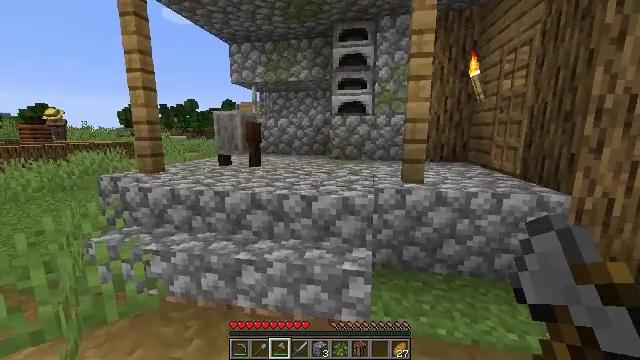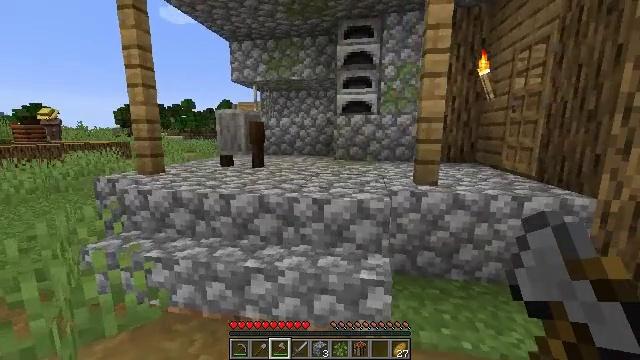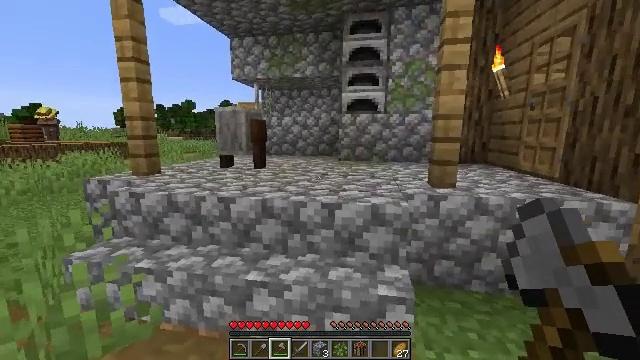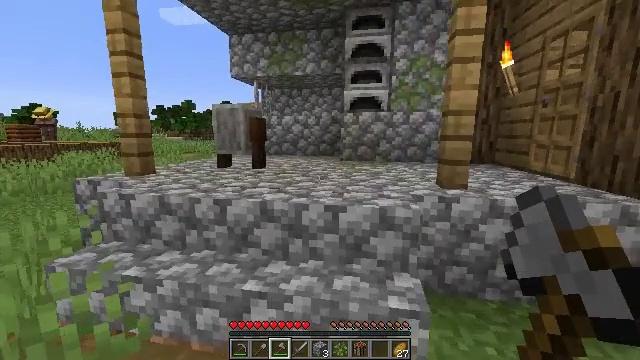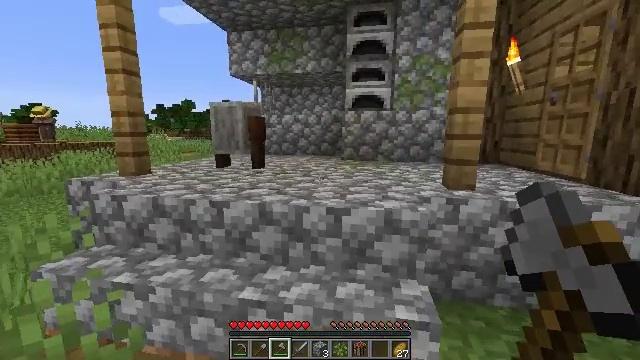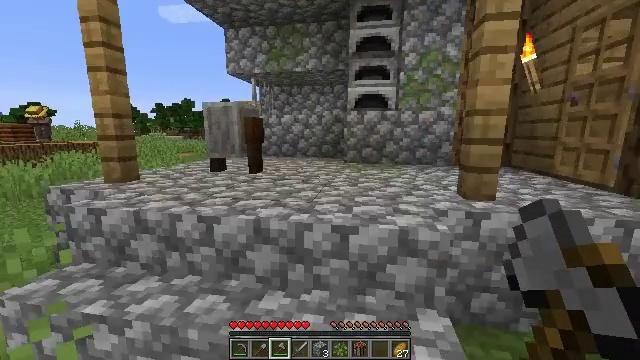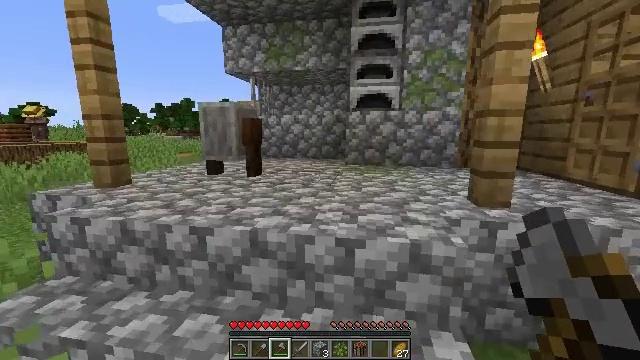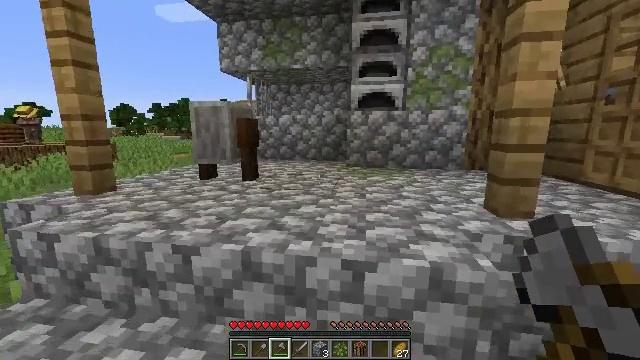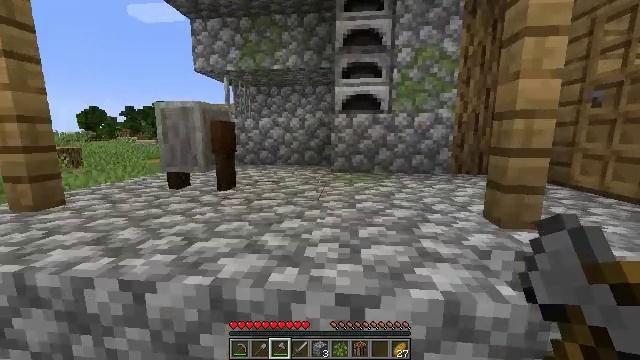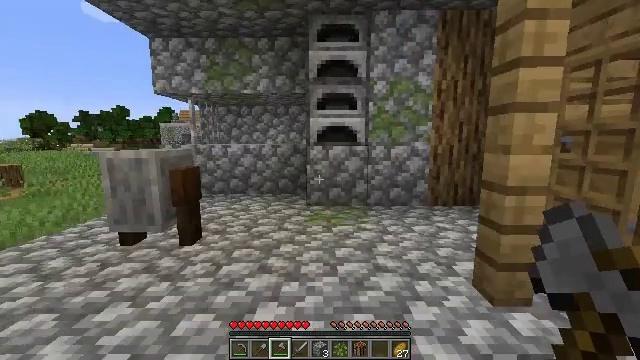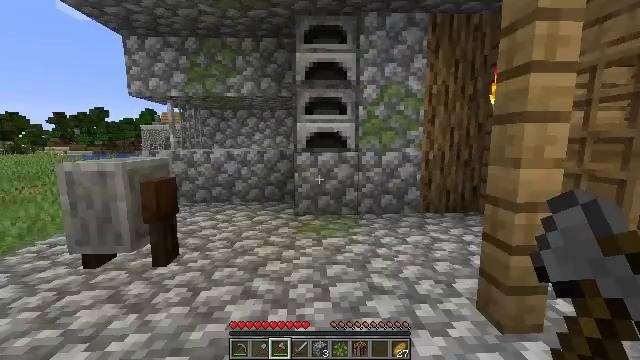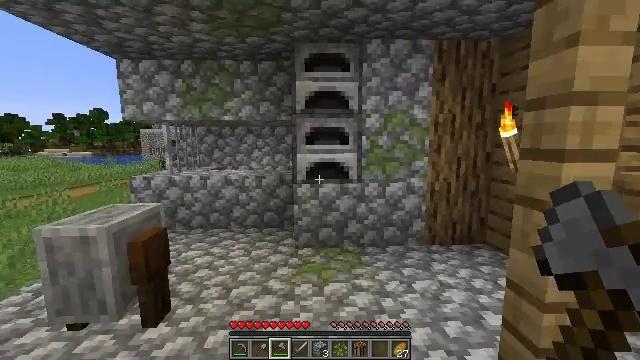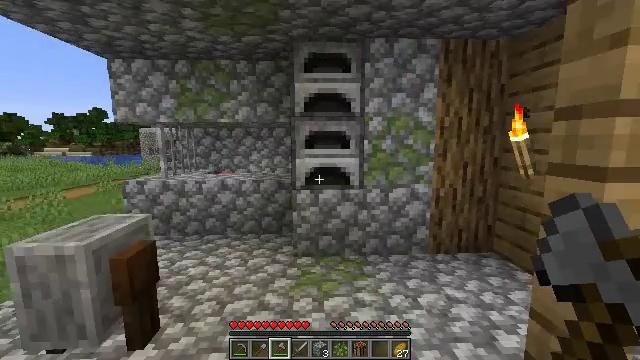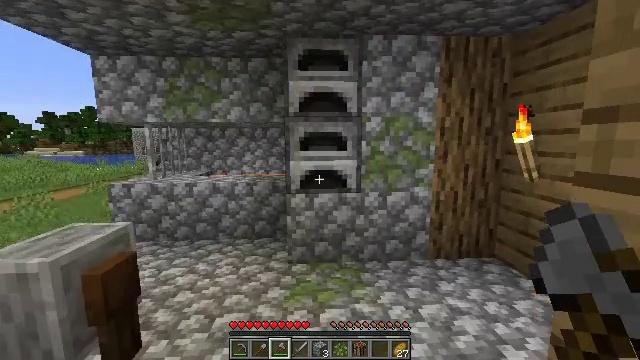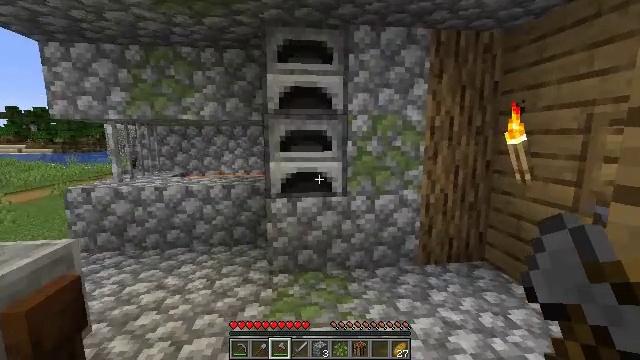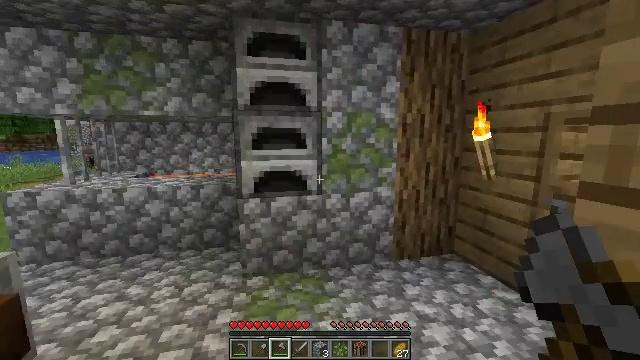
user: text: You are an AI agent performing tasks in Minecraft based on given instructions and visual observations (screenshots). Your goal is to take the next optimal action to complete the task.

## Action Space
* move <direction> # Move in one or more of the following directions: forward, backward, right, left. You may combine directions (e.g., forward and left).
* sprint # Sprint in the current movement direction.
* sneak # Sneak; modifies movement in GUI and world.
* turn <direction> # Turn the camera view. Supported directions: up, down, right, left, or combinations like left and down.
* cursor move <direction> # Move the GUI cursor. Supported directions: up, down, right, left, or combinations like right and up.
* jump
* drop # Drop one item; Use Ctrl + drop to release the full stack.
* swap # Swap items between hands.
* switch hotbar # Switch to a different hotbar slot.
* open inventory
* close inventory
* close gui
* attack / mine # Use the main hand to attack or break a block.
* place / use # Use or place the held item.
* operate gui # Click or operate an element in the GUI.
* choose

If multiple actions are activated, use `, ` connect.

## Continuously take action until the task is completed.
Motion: motion action
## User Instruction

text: Gather clay blocks.
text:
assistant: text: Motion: move forward
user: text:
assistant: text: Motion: move forward
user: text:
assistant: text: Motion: move forward
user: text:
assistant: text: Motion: move forward
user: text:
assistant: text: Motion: move forward
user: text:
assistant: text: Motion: move forward
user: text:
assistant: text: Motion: move forward
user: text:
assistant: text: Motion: move forward, turn right
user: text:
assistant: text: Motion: move forward, turn right
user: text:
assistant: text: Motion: move forward, turn right
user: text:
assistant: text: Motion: move forward
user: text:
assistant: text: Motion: move forward
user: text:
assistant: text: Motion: move forward
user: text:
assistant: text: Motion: move forward, turn right
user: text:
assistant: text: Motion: move forward, turn right
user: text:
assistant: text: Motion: move forward and move left, turn right
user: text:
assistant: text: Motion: move forward and move left, turn right and down
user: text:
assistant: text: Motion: move forward and move left, turn right and down
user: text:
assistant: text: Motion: move forward and move left, turn right and down
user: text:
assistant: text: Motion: move forward, turn right and down
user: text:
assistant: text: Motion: move forward, turn right
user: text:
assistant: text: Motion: move forward, turn right
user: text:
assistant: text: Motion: move forward, turn right
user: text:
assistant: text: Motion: move forward
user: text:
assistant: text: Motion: no_op
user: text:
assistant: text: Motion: turn right
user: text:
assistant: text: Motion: turn right
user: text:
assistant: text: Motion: turn right, use / place
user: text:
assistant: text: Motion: move forward, use / place
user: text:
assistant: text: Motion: move forward, turn left, use / place